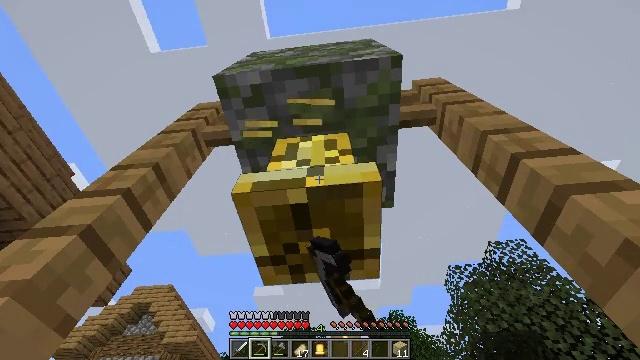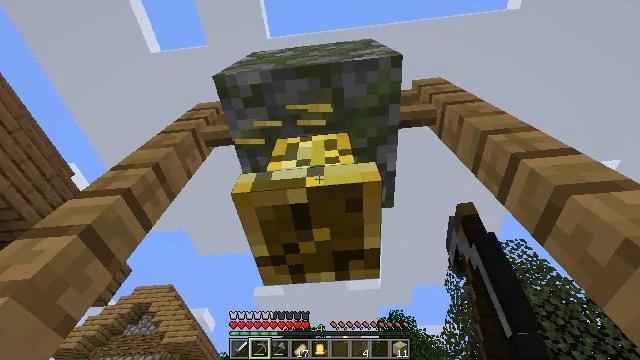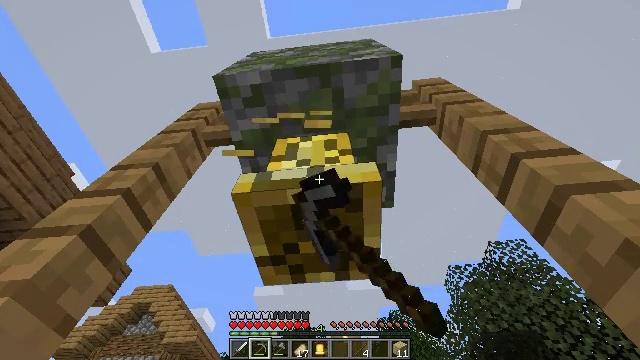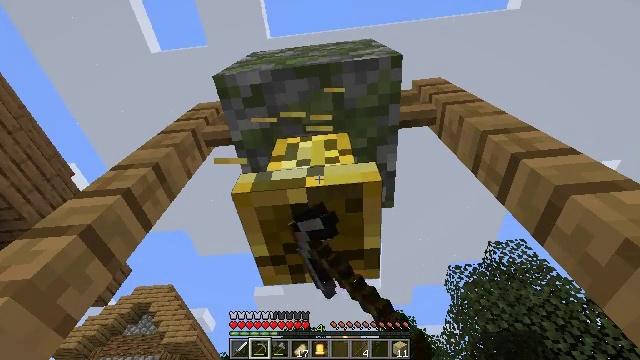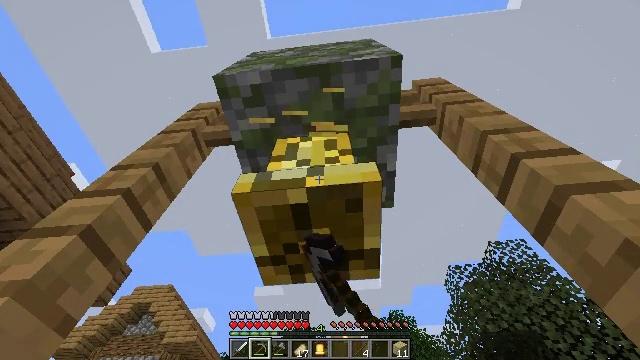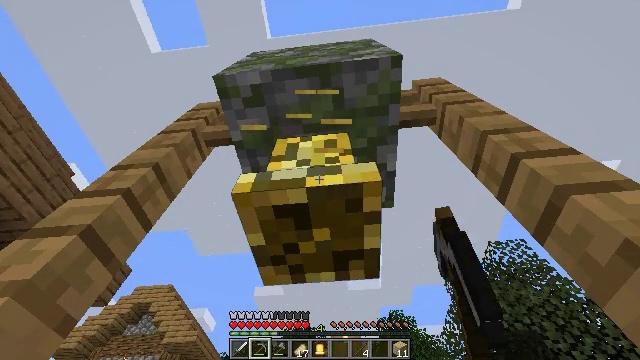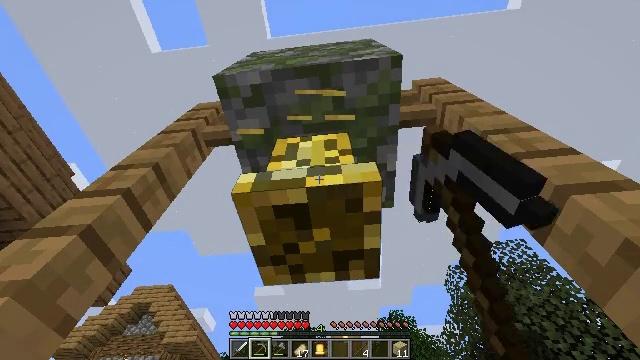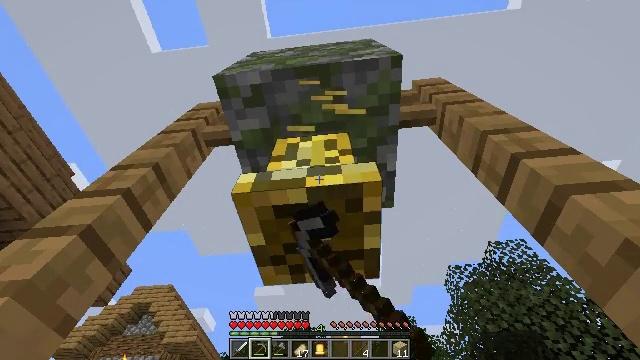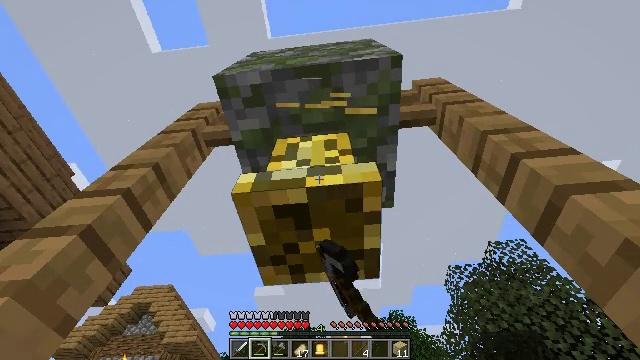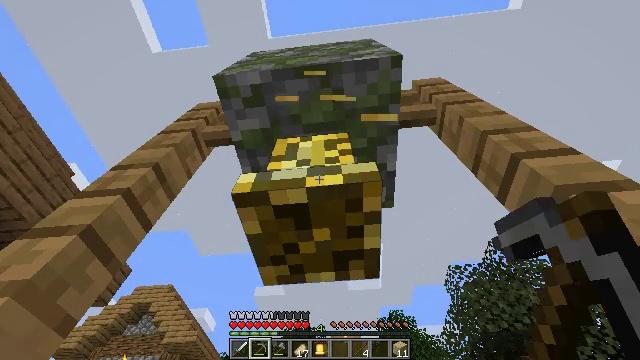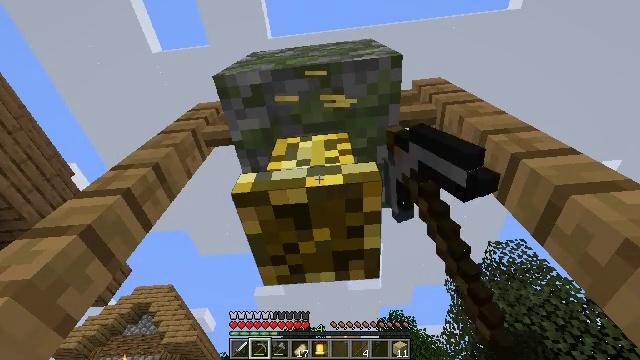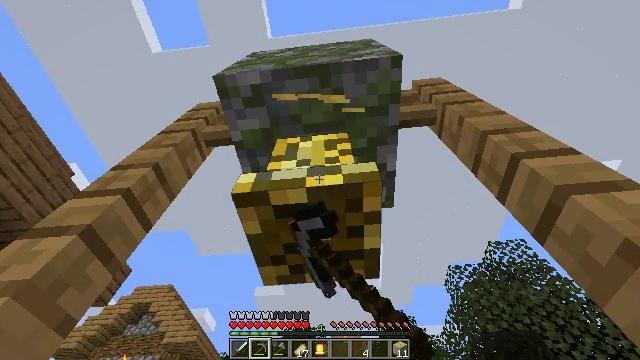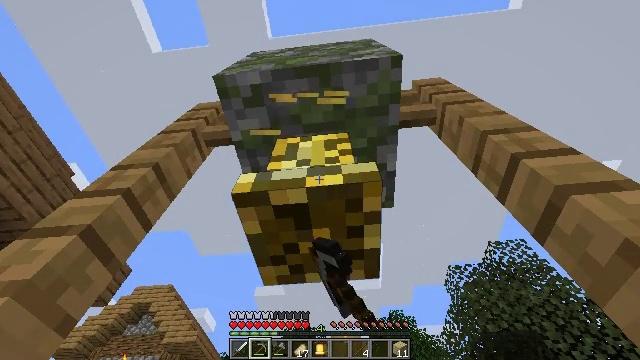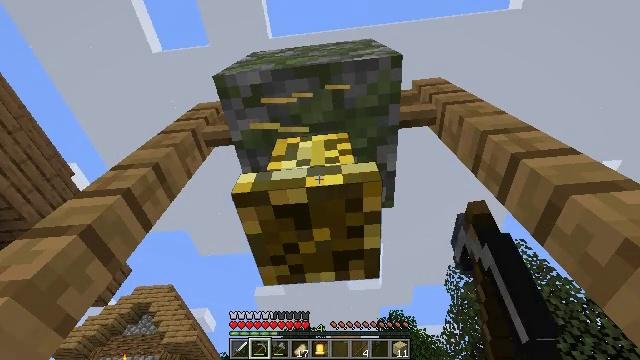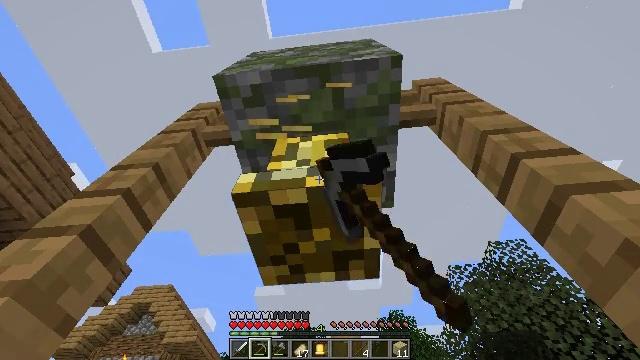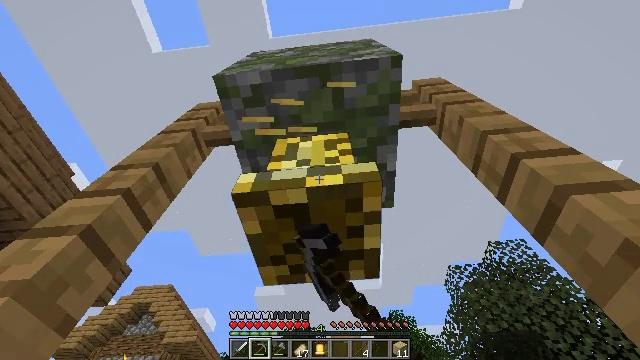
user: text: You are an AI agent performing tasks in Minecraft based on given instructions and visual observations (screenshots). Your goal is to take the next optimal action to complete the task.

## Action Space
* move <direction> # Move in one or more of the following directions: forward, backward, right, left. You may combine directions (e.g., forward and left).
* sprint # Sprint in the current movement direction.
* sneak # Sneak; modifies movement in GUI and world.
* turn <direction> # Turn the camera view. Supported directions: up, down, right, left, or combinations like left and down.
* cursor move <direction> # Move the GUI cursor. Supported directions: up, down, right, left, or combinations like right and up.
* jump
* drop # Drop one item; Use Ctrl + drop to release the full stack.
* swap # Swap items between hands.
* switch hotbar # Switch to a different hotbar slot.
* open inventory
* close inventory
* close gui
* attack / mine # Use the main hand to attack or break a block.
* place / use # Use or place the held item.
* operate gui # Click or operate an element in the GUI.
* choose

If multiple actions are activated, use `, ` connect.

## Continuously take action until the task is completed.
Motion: motion action
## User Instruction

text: Gather the bell for your inventory.
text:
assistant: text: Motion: attack / mine
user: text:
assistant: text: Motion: attack / mine
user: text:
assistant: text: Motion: attack / mine
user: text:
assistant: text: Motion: attack / mine
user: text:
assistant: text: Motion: attack / mine
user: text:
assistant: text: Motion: attack / mine
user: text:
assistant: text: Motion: attack / mine
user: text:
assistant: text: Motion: attack / mine
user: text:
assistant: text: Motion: attack / mine
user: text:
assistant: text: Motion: attack / mine
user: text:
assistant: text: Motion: attack / mine
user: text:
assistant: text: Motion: attack / mine
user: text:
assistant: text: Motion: attack / mine
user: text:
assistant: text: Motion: attack / mine
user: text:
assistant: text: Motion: attack / mine
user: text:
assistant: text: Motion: attack / mine
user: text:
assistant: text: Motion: attack / mine
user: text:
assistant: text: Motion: attack / mine
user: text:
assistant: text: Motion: attack / mine
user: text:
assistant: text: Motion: attack / mine
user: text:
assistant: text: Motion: attack / mine